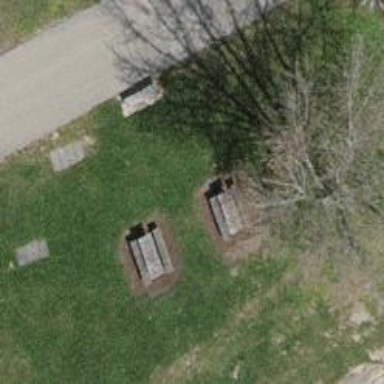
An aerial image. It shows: Picnic table located in leisure land area.